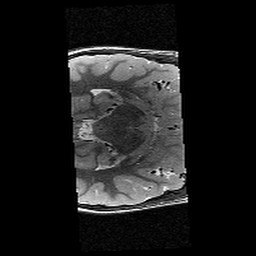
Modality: T2w
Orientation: axial
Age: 10
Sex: female
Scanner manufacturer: siemens
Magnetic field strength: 3 T
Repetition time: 9.23 s
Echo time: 0.067 s